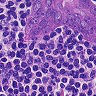
Metastatic tissue present: yes